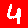
Digit: 4